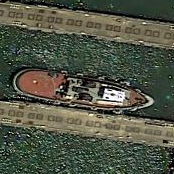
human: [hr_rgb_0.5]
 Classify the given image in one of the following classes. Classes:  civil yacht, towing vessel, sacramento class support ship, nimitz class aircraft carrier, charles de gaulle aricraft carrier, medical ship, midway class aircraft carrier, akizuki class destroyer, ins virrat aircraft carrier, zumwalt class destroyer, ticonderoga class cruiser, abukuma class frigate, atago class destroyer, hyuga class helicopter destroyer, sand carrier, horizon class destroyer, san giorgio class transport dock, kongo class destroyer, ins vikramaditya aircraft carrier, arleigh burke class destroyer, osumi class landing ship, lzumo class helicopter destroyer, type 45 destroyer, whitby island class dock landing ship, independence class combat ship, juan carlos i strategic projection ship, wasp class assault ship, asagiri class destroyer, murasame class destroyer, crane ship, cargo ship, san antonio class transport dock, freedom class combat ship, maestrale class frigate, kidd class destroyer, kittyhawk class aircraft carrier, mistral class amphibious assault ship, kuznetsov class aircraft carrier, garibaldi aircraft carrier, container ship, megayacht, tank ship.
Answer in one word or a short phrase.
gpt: Towing vessel